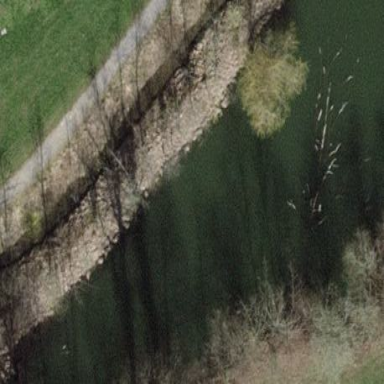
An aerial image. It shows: Serene pond surrounded by nature.